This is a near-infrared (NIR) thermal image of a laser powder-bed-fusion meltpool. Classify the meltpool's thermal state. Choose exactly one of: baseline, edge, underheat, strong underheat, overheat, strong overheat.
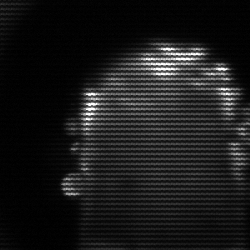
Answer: baseline